Interaction volume radius: 5 \u00c5
Interaction volume height: 15 \u00c5
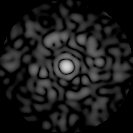
Disorder parameter: 0.7875